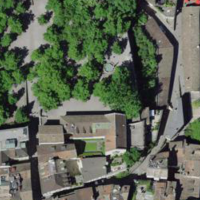
EUNIS habitat code: 54
Species observed at this site:
Corvus corone
Cyanistes caeruleus
Fulica atra
Anas platyrhynchos
Streptopelia decaocto
Passer domesticus
Cymbalaria muralis
Fringilla coelebs
Coloeus monedula
Turdus merula
Chroicocephalus ridibundus
Phalacrocorax carbo
Tachymarptis melba
Larus michahellis
Cygnus olor
Parus major
Columba livia
Marchantia polymorpha